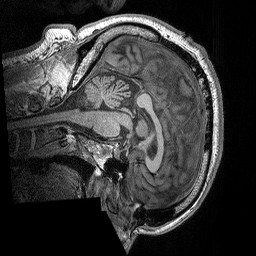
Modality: T1w
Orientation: sagittal
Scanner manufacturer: siemens
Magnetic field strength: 3 T
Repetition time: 2.3 s
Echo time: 0.00298 s